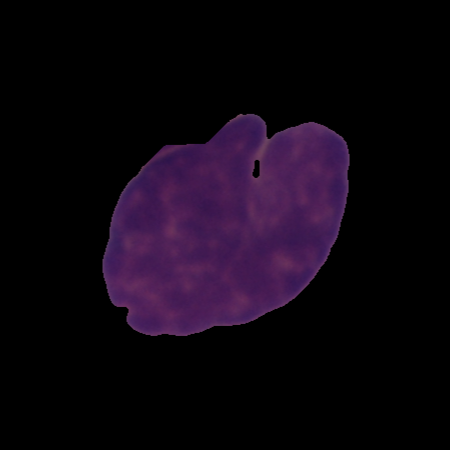
Label: cancer